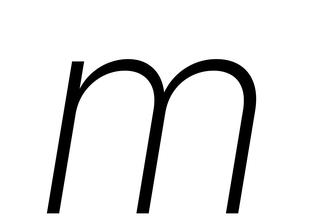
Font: Inter-Italic_ExtraLight_Italic